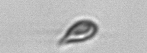
Label: Cryptophyta